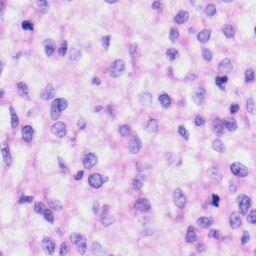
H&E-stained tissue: Liver